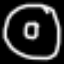
Label: donut